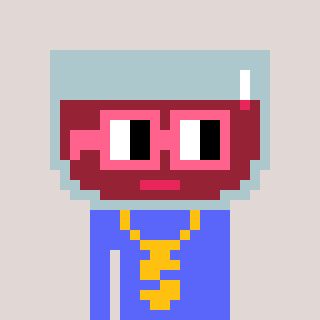
a pixel art character with square pink glasses, a wine-shaped head and a purple-colored body on a warm background